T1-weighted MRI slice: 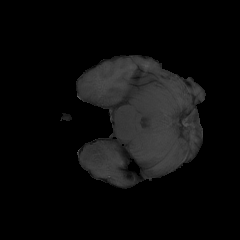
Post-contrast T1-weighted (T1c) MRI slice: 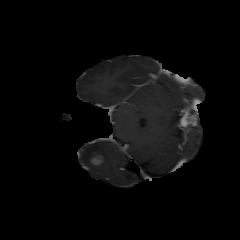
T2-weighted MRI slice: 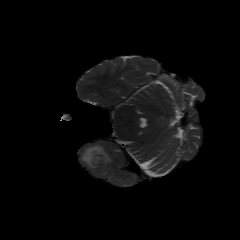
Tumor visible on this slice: yes